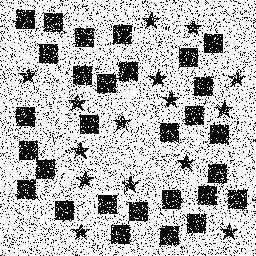
Squares: 29
Triangles: 0
Stars: 15
Total shapes: 44